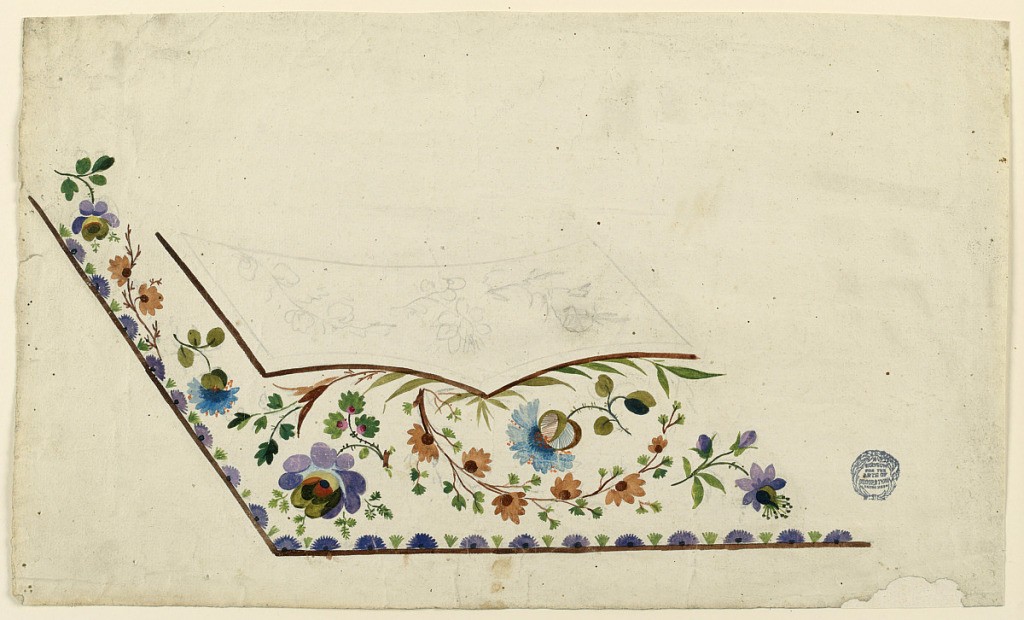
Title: Design for the Embroidery of a Man's Waistcoat
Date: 1780–1790
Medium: Graphite, brush and watercolor on paper
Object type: Drawing
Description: Lower left section of a waistcoat. Below the pocket short flower sprays, and leaf motifs. Flower and alternating leaf motif along border. Flower design on pocket indicated in outline.